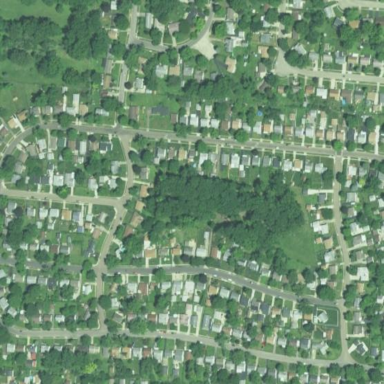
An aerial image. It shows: Neighborhood.